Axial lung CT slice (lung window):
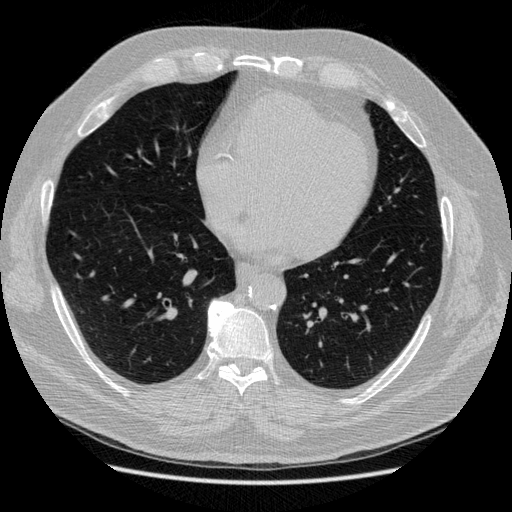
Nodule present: no